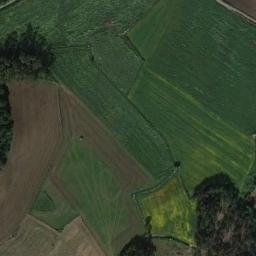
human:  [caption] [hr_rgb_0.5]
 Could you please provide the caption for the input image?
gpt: Many green plants are on the terrace .

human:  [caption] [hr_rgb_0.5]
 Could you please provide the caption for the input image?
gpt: There are no crops on the terraces in the picture .

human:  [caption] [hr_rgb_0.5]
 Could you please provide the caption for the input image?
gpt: Many irregularly shaped brown and green mixed farm fields .

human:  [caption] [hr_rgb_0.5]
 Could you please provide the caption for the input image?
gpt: The bare and green terrace is next to some trees .

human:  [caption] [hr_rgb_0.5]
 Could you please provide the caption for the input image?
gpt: There are some green terraces arranged neatly .